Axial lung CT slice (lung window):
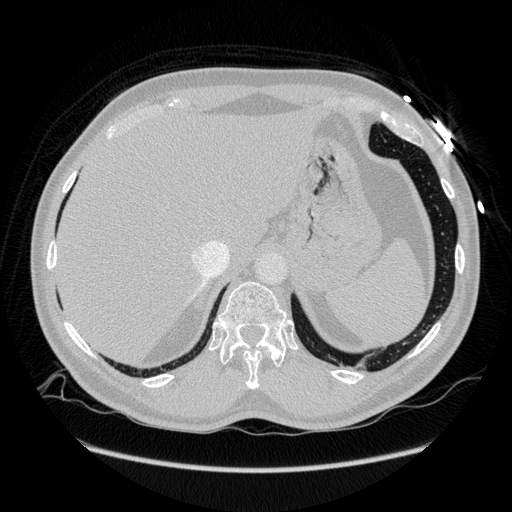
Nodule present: no